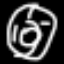
Label: donut